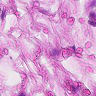
Metastatic tissue present: no